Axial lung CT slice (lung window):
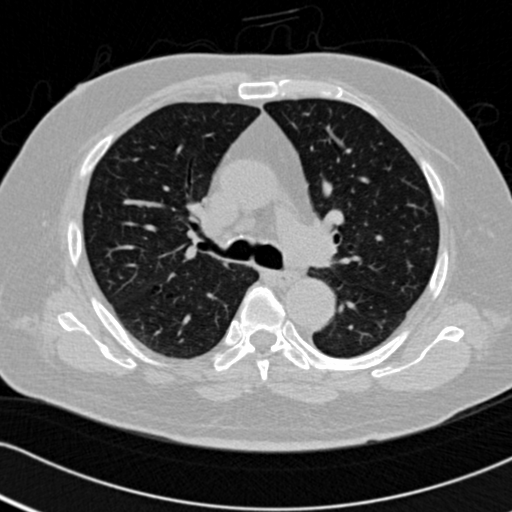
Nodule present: no